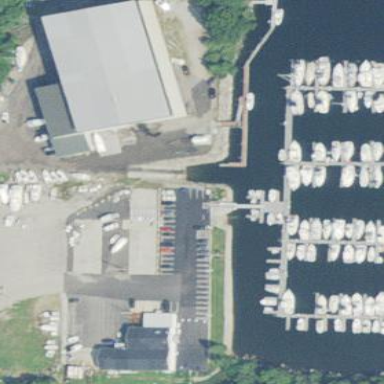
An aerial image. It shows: Marina on leisure land.